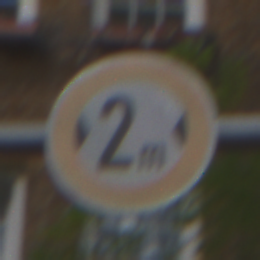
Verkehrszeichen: TatsaechlicheBreite2
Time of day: MorningAfternoon
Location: Outdoor (Urban)
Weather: Overcast
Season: NotSpecified
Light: Natural